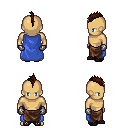
a pixel art fantasy rpg character, male body template, human, tanned skin, blue cape, robe skirt, brown mohawk hairstyle, metal gloves, ghillies, four views (front, back, left, right), 2x2 character sprite sheet, small pixel art, hard edges, no anti-aliasing